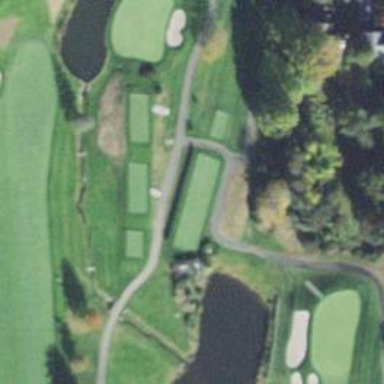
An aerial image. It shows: Service road designated as golf cart path.